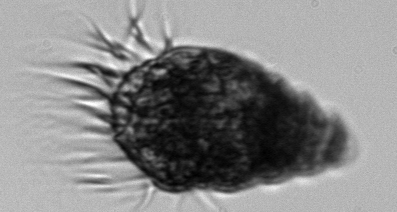
Label: Laboea_strobila